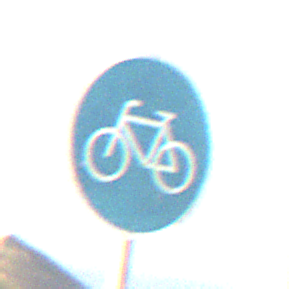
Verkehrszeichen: Radweg
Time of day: SunriseSunset
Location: Outdoor (Nature)
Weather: PartlyCloudy
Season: Summer
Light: Natural